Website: ulta-beauty
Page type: gifting
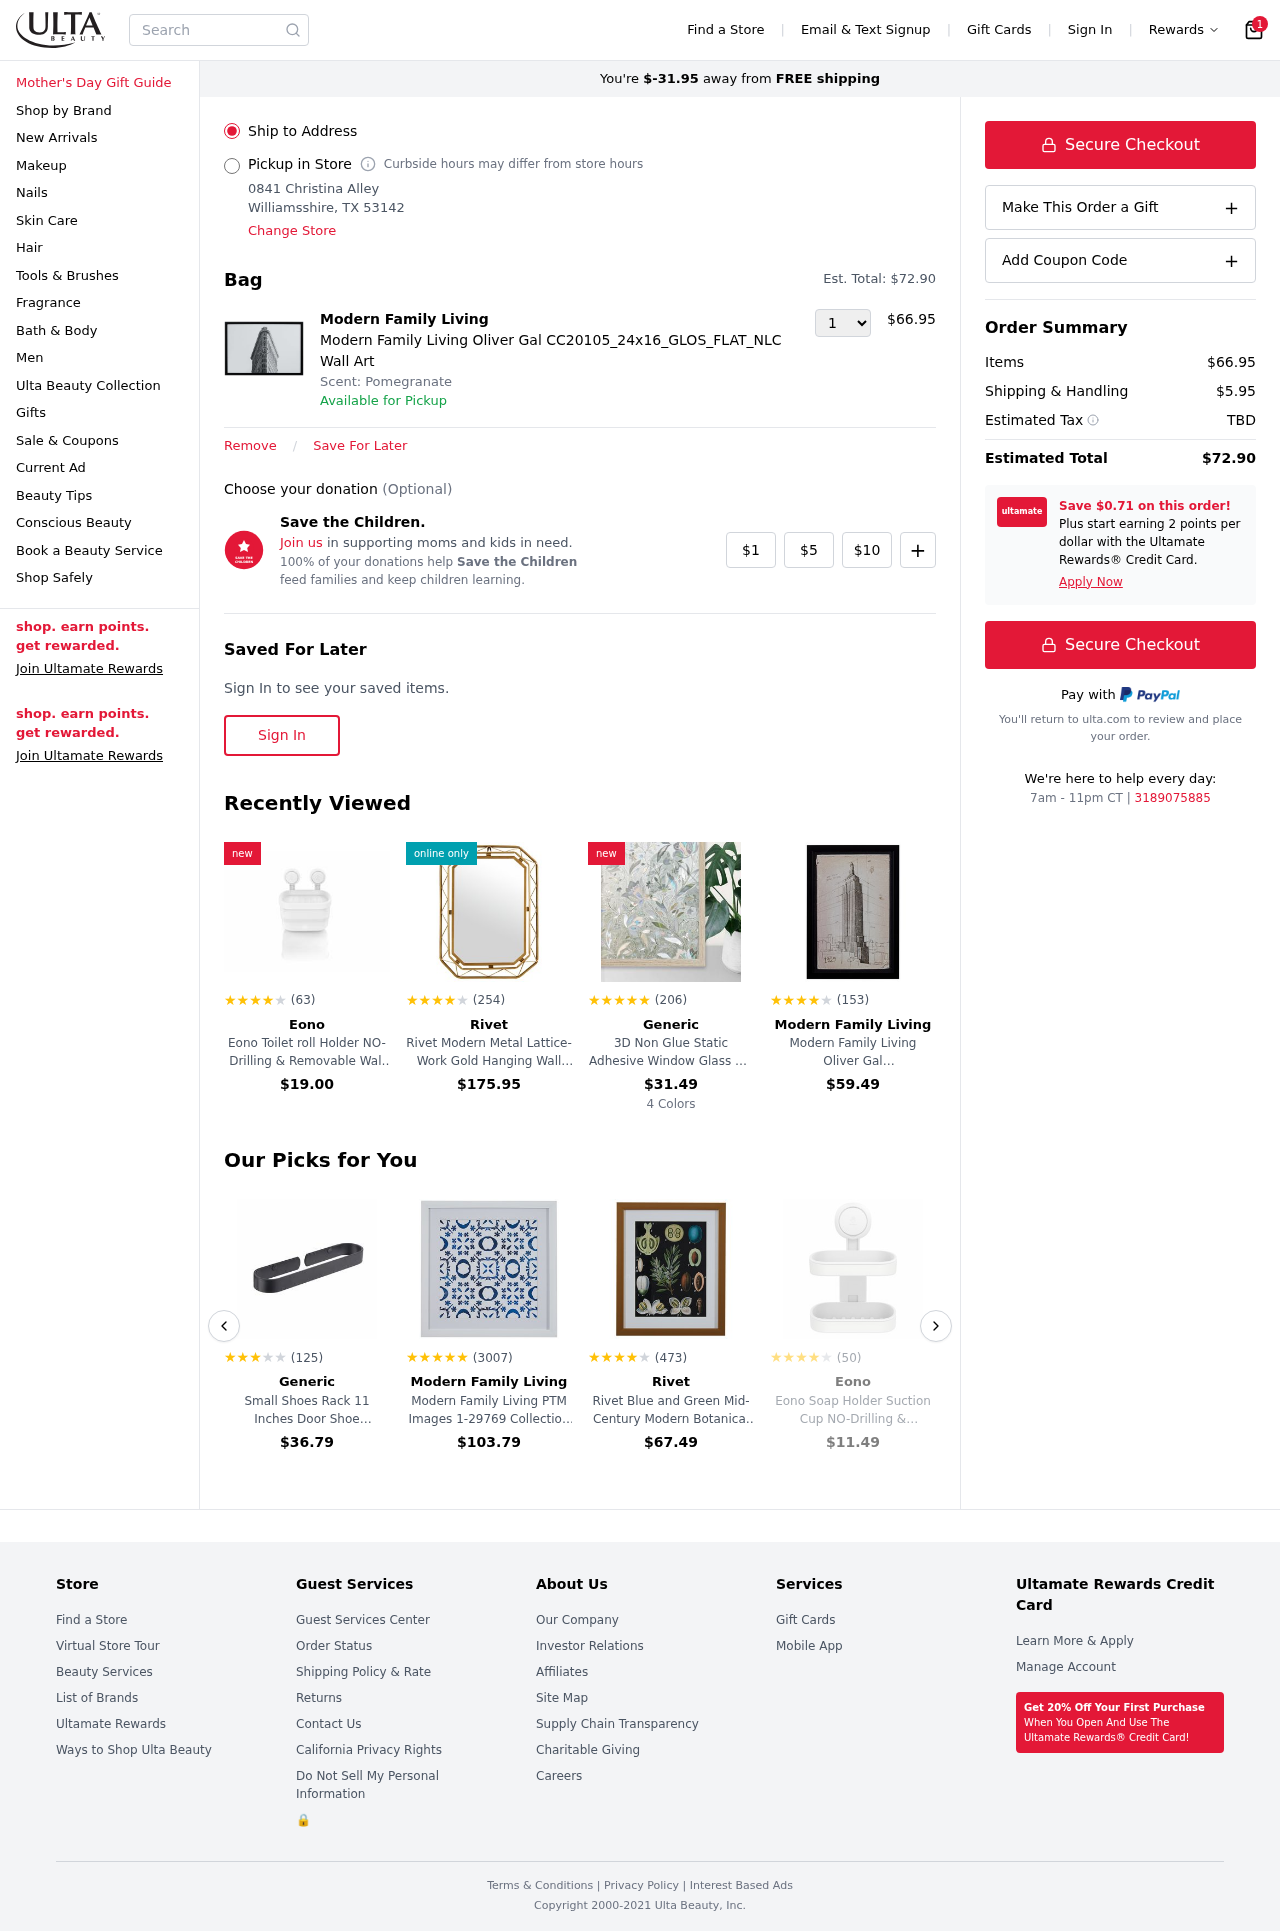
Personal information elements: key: PII_LOCATION1_CITY_STATE_ZIP
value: Williamsshire, TX 53142
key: PII_LOCATION1_STREET
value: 0841 Christina Alley
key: PII_PHONE
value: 3189075885
Product elements: key: PRODUCT1_BRAND
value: Modern Family Living
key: PRODUCT1_NAME
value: Modern Family Living Oliver Gal CC20105_24x16_GLOS_FLAT_NLC Wall Art
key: PRODUCT1_PRICE
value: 66.95
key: PRODUCT1_QUANTITY
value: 1
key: PRODUCT2_BRAND
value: Eono
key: PRODUCT2_NAME
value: Eono Toilet roll Holder NO-Drilling & Removable Wall Mounted Waterproof for Shower Bathroom & Kitche
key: PRODUCT2_NUM_RATINGS
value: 63
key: PRODUCT2_PRICE
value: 19
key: PRODUCT2_RATING
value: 4.2
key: PRODUCT3_BRAND
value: Rivet
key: PRODUCT3_NAME
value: Rivet Modern Metal Lattice-Work Gold Hanging Wall Mirror
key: PRODUCT3_NUM_RATINGS
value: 254
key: PRODUCT3_PRICE
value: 175.95
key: PRODUCT3_RATING
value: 3.7
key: PRODUCT4_BRAND
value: Generic
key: PRODUCT4_NAME
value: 3D Non Glue Static Adhesive Window Glass Art Film Anti UV Cling Privacy Sticker for House Decoration
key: PRODUCT4_NUM_RATINGS
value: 206
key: PRODUCT4_PRICE
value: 31.49
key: PRODUCT4_RATING
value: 4.8
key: PRODUCT5_BRAND
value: Modern Family Living
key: PRODUCT5_NAME
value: Modern Family Living Oliver Gal HE12607_16x24_Paper_Flat_NLC Wall Art
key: PRODUCT5_NUM_RATINGS
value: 153
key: PRODUCT5_PRICE
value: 59.49
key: PRODUCT5_RATING
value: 3.5
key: PRODUCT6_BRAND
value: Generic
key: PRODUCT6_NAME
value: Small Shoes Rack 11 Inches Door Shoe Organizer Hanging Shoe Shelves Aluminum RUSTPROOF Wall Mount No
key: PRODUCT6_NUM_RATINGS
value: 125
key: PRODUCT6_PRICE
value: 36.79
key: PRODUCT6_RATING
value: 3.3
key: PRODUCT7_BRAND
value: Modern Family Living
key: PRODUCT7_NAME
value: Modern Family Living PTM Images 1-29769 Collection Framed and matted giclee Print on Paper Under Gla
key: PRODUCT7_NUM_RATINGS
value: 3007
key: PRODUCT7_PRICE
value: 103.79
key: PRODUCT7_RATING
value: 4.7
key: PRODUCT8_BRAND
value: Rivet
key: PRODUCT8_NAME
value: Rivet Blue and Green Mid-Century Modern Botanical Anatomy in Gold Frame Print Wall Art
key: PRODUCT8_NUM_RATINGS
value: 473
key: PRODUCT8_PRICE
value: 67.49
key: PRODUCT8_RATING
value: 3.9
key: PRODUCT9_BRAND
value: Eono
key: PRODUCT9_NAME
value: Eono Soap Holder Suction Cup NO-Drilling & Removable Suction Soap Dish Holder Wall Mounted Wall Soap
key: PRODUCT9_NUM_RATINGS
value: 50
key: PRODUCT9_PRICE
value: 11.49
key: PRODUCT9_RATING
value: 4.4
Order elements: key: ORDER_NUM_ITEMS
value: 1
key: AMOUNT_TO_FREE_SHIPPING
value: $-31.95
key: ORDER_TOTAL
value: $72.90
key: ORDER_SUBTOTAL
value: $66.95
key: ORDER_SHIPPING_COST
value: $5.95
Search elements: key: HEADER_SEARCH
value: Search